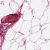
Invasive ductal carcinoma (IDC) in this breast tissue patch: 0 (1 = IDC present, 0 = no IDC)